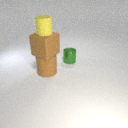
large brown rubber cylinder in front of small green metal cylinder